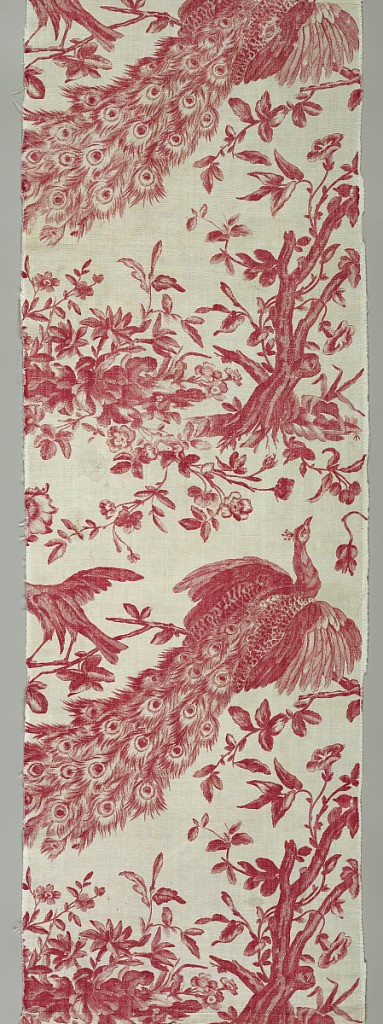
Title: Textile
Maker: Gayet et Montgirod, 1760 – 1761
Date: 1760–61
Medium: linen warp, cotton weft Technique: printed by engraved copper plate using a mordant for madder on plain weave
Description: Peacock, parrot, and magpie with foliage and flowers, printed in red on white.